Question: I have created a simple form that inserts/updates/deletes a values for Northwind Customers.
Everything works fine, except in order to see a results, I have to close it, and reopen again.
My form looks like this :

I've searched tens of articles on how to refresh 'ListBox', but all of those use interface implementing, or using DataSets, and stuff I have never heard of and cannot implement. It's a very simple project, using simple procedures. Is there an easy way to refresh the list of customers without adding many lines of code?
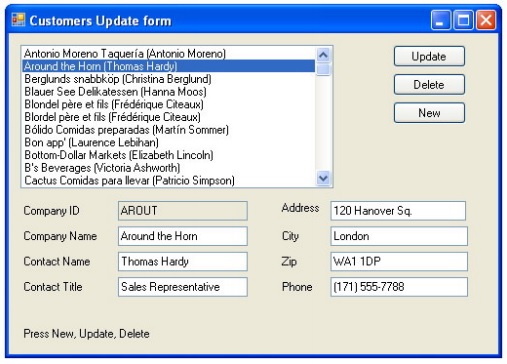
Answer: How about calling ListBox.UpdateLayout?
Of course you also need to update the particular item(s) so that it returns the updated string from the ToString method.
I think you also need to call ListBox.InvalidateArrange before you call ListBox.UpdateLayout.